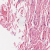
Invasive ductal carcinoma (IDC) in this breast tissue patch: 0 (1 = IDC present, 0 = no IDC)